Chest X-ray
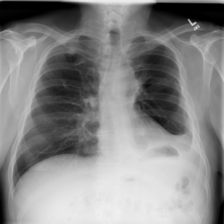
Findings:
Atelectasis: negative
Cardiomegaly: negative
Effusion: negative
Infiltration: negative
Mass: negative
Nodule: negative
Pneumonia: negative
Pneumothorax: positive
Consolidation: negative
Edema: negative
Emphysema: negative
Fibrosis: negative
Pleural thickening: negative
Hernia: negative